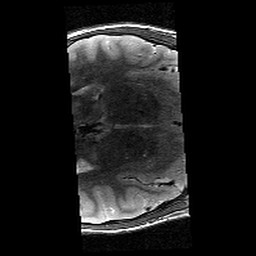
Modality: T2w
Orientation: axial
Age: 13
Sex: male
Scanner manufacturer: siemens
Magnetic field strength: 3 T
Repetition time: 9.23 s
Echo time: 0.067 s